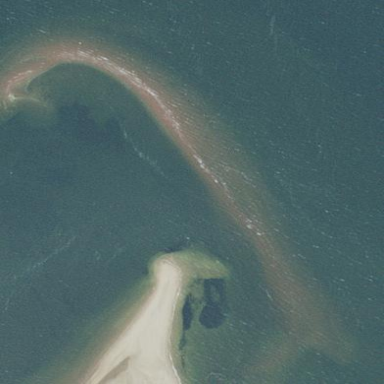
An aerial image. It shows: Scenic beach with natural beauty.